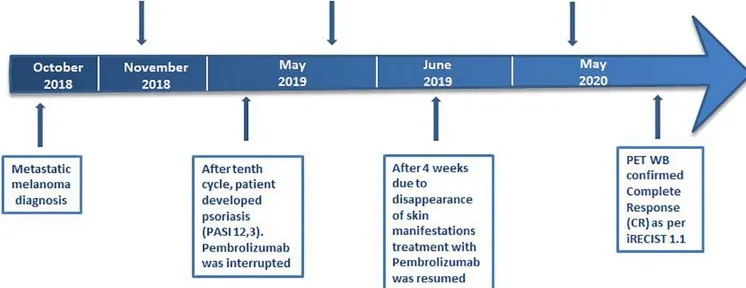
Case report timeline.
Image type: chart (chart)